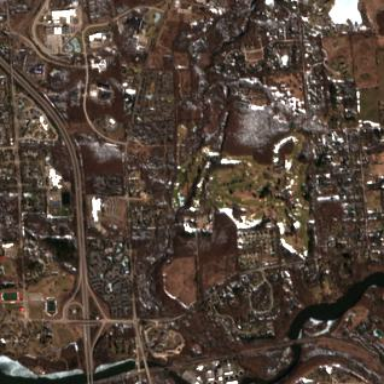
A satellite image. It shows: Golf course surrounded by greenery.